Question: I am trying to fetch the array from my result.data which is returned by axios.post and assign it to the sate in functional component.
Below is the code sample.
Thank you in advance.
I have created a state with an empty array in a functional component using useState like below.
'''
const [pdsummaryState, setpdsummaryState] = useState({
Data: {
Results:[]
}
});
'''
I am trying to assign the array which is returned by axios.post to the state like below
'''
axios.post(config.api.invokeUrl + '/query', queryData)
.then((res)=> {
console.log(res.data);
setpdsummaryState(res.data);
})
'''
The result in res.data is as below.
output of 'console.log(res.data);'

I am trying to assign the array which is in Results to the state.
Full code is as below.
'''
const Home = props => {
useEffect(() => {
appInit();
makePostRequest();
}, []);
const [pdsummaryState, setpdsummaryState] = useState({
Data: {
Results:[]
}
});
async function makePostRequest() {
axios.post(config.api.invokeUrl + '/query', queryData)
.then((res)=> {
console.log(res.data);
setpdsummaryState(res.data);
})
}
}
'''
I expect to get the array from the response to the state array and iterate it to display the data in a table.
'''
setpdsummaryState(res.data);
console.log(pdsummaryState);
'''
The above is returning an empty array.
It is not getting assigned to the state for some reason and can I have just an array in my state instead of
'''
Data: { Results:[] }
'''
just
'''
Results:[]
'''
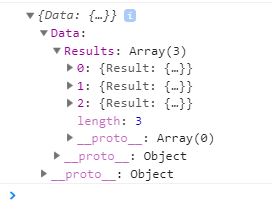
Answer: setState is async and it execute in a batch inside a scope. You are updating the state that is correct but in next line when you are doing console till that time state is not updated so it is showing the default or old value.you can use async and await.
If you use class component, this.setState had one callback option which will solve this problem. But as you are using useState hook that is not available by default but there is another library for useState callback please google it.
Otherwise after updating console it out side the useEffect hooks.You can get the result.